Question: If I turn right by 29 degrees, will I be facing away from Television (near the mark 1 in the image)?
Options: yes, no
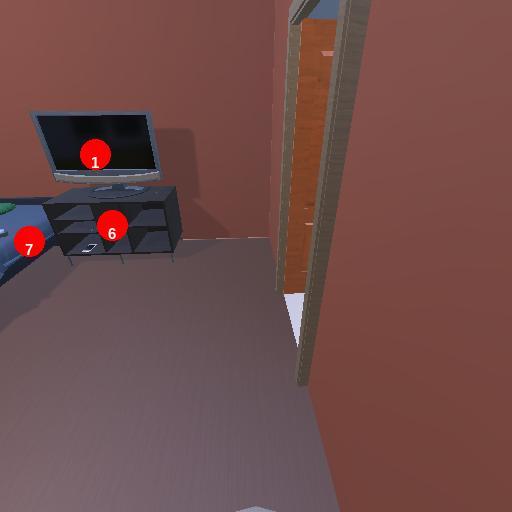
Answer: yes